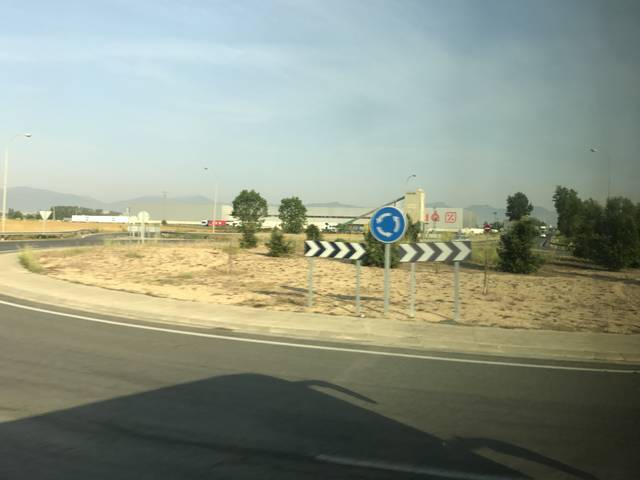
Region: Spain
Coordinates: 42.699, -2.963